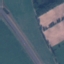
Label: Highway